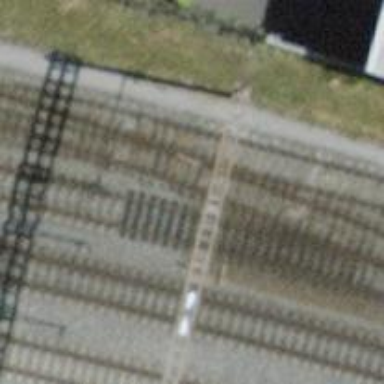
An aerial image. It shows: Railway yard with one track. The railway is electrified with contact line.